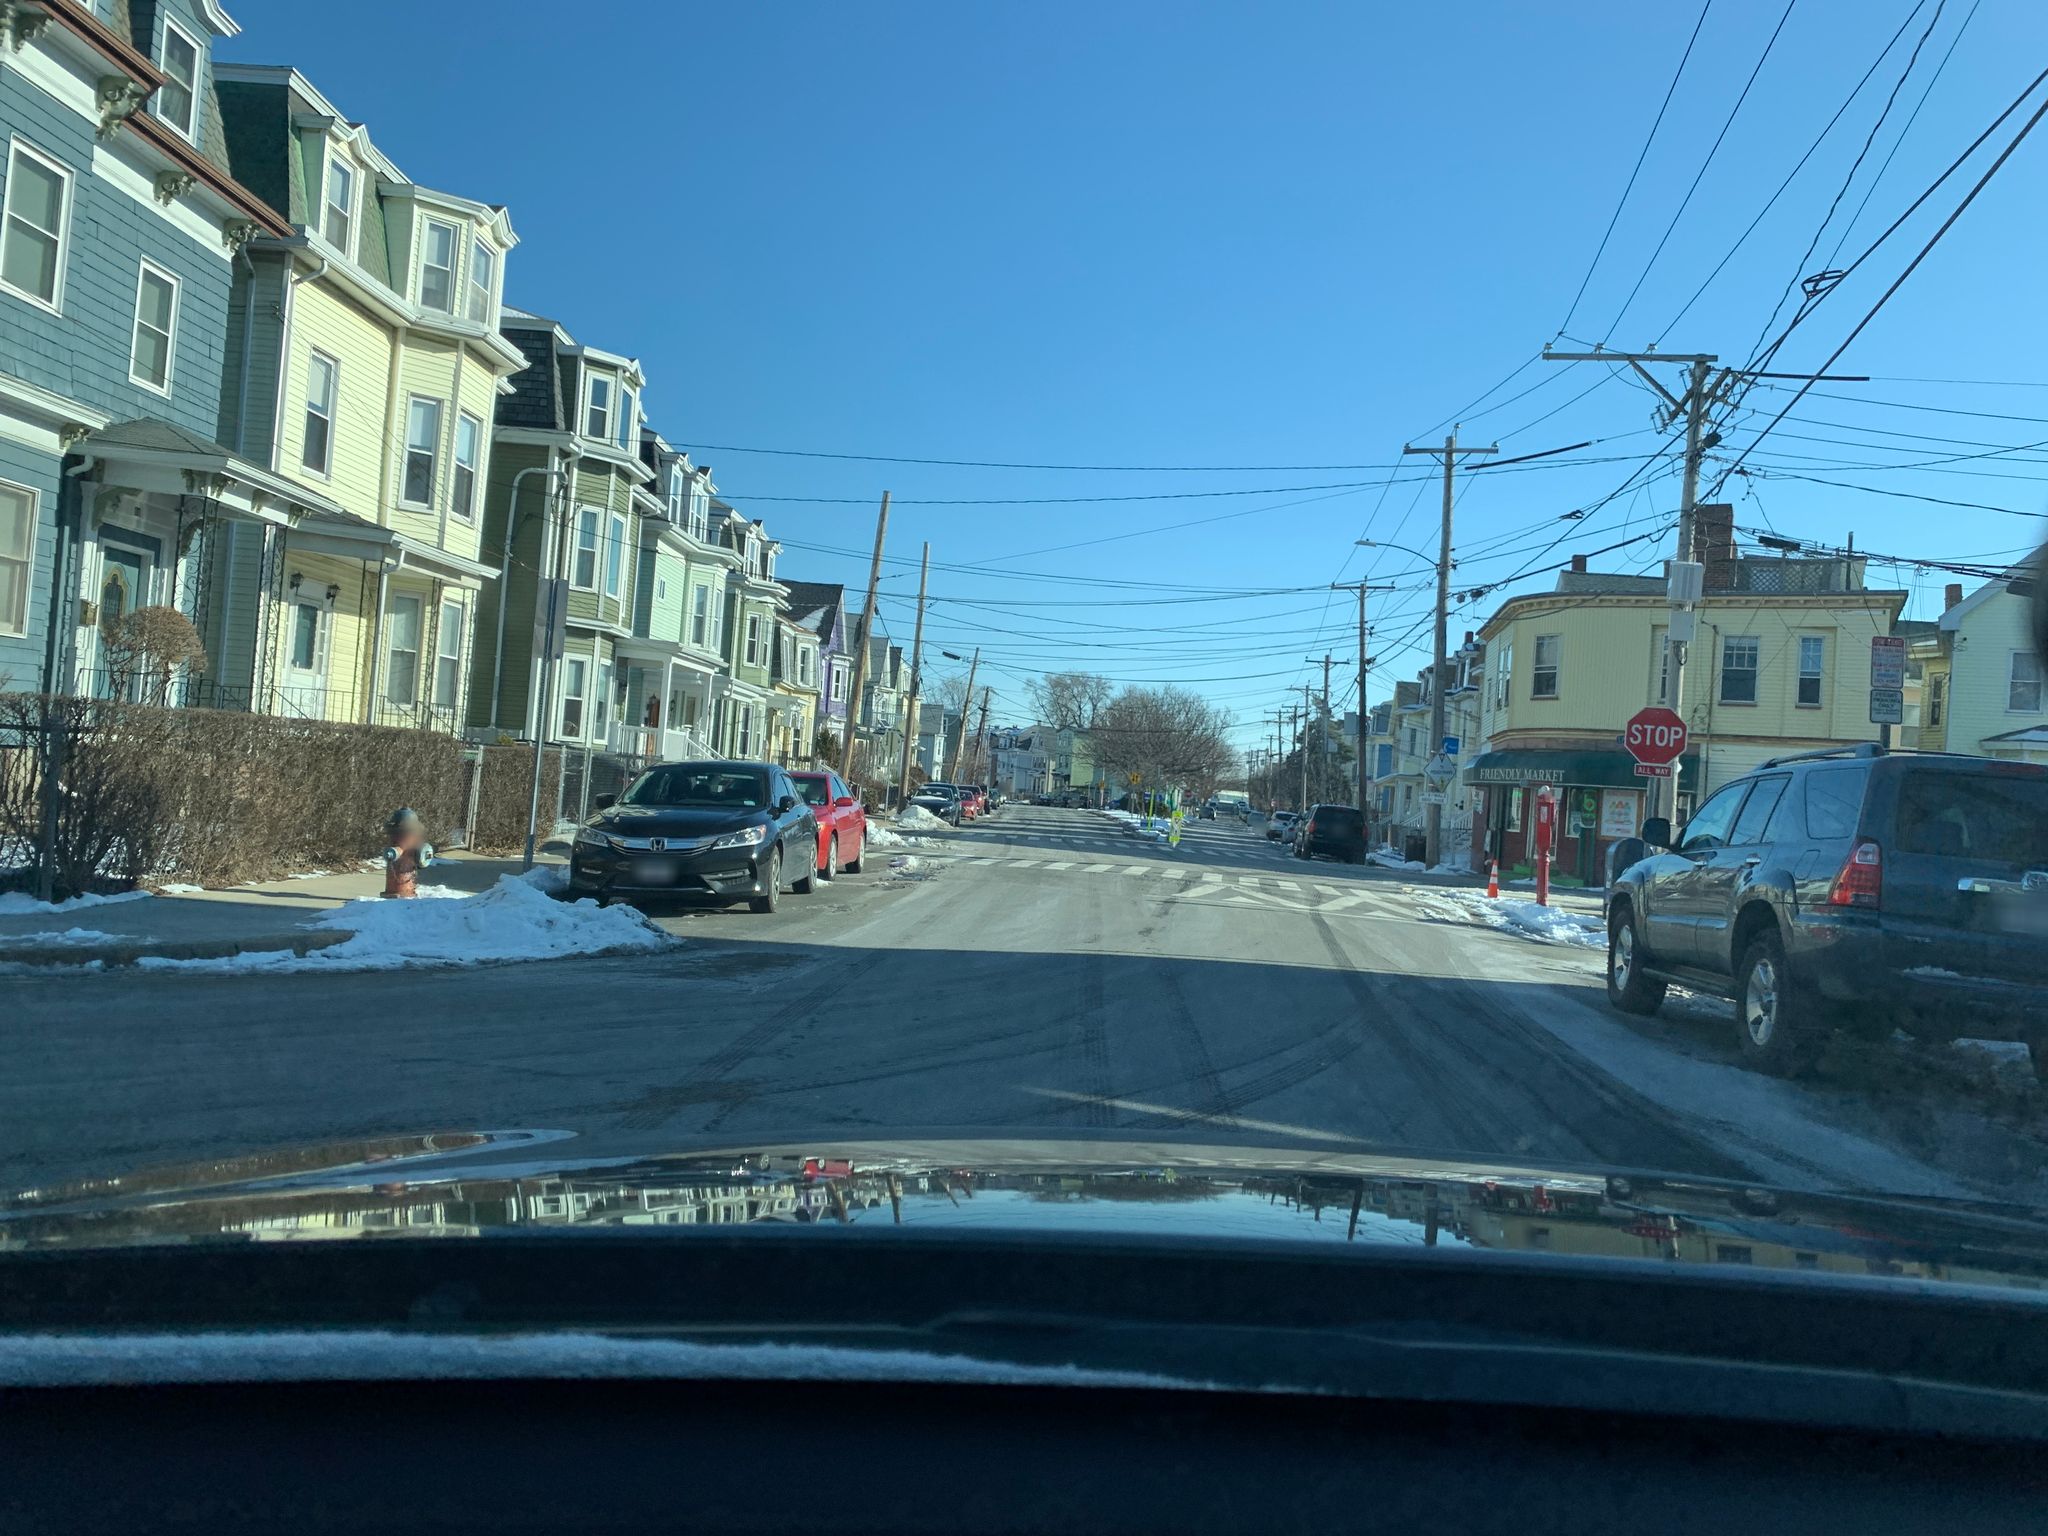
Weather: snowy
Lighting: day
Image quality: good
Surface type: driving surface
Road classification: footway
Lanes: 2
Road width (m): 12.5, 9.1
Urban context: urban centre
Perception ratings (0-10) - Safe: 7.38, Lively: 7.87, Beautiful: 5.69, Boring: 4.21, Depressing: 1.61, Wealthy: 5.06